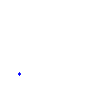
Particle: kaon